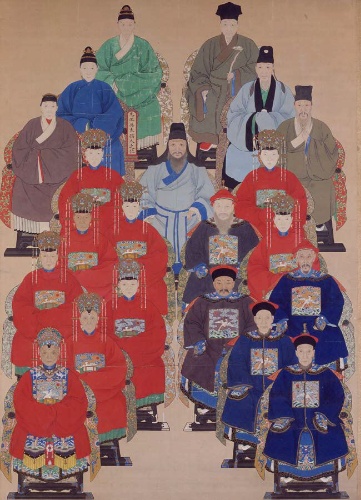
Artist: Unidentified artist
Object type: Painting
Classification: Paintings
Medium: Ink and color on paper
Culture: China
Period: Qing dynasty (1644–1911)
Dimensions: Framed: 62 5/8 × 45 1/8 in. (159.1 × 114.6 cm)
Department: Asian Art
Credit line: Gift of Mrs. F. L. Hough, 1969
Accession year: 1969
Repository: Metropolitan Museum of Art, New York, NY
Tags: Men|Women